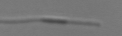
Label: Leptocylindrus